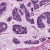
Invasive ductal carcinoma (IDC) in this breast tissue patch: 0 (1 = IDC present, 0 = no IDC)